Field crop: maize
Growth stage: 2
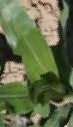
Species: maize